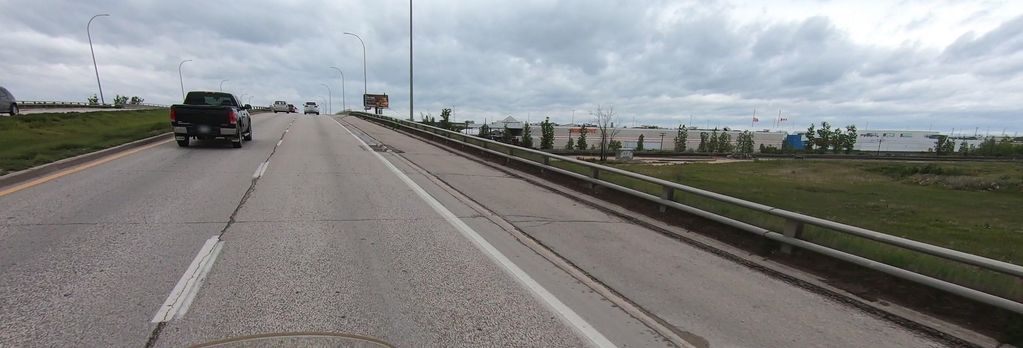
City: winnipeg